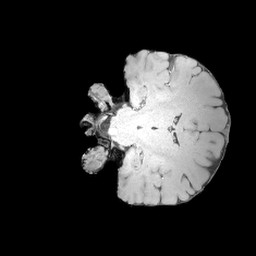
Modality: MP2RAGE
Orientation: coronal